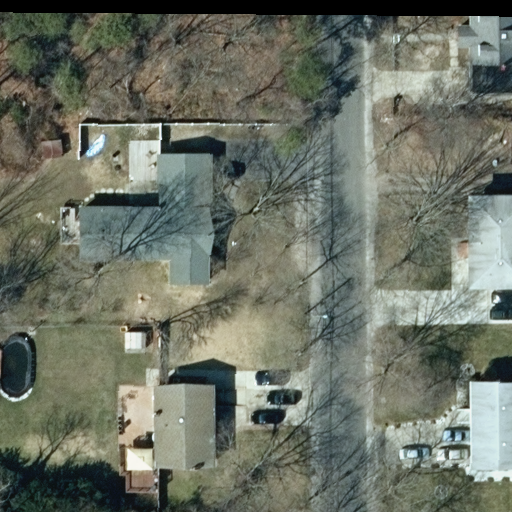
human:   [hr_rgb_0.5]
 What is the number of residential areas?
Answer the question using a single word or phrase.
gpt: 1

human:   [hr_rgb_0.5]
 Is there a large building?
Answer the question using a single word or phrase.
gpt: yes

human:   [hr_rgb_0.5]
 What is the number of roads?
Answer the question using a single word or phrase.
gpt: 1

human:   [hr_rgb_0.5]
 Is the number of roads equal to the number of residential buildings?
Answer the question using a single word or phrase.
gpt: no

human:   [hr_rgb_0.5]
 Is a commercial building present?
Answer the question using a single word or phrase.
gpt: no

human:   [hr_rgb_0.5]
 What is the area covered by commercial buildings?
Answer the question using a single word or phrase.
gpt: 0m2

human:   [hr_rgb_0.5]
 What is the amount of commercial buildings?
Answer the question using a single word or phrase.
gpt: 0

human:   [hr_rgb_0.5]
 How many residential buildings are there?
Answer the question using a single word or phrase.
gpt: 5

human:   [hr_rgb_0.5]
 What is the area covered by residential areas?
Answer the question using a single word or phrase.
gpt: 4525m2

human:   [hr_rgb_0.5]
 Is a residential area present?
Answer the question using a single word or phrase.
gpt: yes

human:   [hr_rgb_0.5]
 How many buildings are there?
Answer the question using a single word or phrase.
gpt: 5

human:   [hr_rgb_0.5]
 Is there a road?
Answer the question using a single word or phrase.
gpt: yes

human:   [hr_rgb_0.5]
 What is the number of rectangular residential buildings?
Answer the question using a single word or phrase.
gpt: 1

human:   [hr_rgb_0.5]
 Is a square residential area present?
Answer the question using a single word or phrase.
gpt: no

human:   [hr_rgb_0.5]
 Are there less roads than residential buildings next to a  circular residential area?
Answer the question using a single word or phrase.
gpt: no

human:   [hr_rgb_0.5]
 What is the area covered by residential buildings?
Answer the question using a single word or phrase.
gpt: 1068m2

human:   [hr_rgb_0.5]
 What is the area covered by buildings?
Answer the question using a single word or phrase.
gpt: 1068m2

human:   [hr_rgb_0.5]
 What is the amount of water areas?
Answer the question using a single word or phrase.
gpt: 0

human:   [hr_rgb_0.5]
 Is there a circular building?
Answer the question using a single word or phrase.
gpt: no

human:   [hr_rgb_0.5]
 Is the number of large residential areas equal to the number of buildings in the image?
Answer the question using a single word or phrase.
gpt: no

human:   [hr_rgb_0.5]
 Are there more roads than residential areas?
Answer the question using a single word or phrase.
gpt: no

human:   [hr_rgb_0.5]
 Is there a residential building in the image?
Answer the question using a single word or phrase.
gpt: yes

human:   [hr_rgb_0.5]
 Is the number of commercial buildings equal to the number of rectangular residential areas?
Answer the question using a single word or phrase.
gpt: no

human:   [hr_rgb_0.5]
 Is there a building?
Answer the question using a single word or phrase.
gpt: yes

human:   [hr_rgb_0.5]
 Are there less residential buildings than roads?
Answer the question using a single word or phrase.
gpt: no

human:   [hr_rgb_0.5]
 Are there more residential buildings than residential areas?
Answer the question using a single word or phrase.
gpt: yes

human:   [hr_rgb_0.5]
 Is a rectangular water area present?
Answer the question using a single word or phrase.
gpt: no

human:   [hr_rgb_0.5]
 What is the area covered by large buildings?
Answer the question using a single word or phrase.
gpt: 500m2

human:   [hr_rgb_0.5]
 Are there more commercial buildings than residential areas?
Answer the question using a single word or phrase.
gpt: no

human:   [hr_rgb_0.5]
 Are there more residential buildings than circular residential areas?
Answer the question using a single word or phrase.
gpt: yes

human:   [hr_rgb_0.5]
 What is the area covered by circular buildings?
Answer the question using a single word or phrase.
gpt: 0m2

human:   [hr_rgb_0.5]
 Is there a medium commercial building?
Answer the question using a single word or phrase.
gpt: no

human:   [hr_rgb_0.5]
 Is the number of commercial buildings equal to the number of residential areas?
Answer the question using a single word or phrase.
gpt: no

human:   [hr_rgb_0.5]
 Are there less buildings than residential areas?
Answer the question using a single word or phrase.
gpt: no

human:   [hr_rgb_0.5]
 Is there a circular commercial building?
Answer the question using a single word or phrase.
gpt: no

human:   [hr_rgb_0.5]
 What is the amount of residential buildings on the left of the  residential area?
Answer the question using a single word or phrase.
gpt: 5

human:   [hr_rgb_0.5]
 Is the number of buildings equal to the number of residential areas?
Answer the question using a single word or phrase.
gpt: no

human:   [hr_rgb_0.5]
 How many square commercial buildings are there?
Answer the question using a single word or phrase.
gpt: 0

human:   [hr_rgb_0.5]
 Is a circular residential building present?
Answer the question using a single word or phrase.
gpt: no

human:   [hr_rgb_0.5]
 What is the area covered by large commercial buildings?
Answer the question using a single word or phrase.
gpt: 0m2

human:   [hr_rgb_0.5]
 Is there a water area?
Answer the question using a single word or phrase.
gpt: no

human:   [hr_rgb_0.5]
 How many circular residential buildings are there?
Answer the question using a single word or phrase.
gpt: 0

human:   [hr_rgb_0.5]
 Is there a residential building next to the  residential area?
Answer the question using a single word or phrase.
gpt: yes

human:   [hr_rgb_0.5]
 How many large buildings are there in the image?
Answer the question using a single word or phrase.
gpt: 1

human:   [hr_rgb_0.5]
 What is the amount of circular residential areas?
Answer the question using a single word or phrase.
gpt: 0

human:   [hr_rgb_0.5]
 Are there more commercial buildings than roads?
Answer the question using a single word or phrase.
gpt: no

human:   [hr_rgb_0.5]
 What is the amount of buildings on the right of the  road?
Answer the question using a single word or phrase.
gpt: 3

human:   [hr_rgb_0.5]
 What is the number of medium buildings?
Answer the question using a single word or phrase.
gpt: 3

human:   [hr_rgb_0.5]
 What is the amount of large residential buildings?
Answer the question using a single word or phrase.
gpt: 1

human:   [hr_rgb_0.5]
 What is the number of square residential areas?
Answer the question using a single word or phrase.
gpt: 0

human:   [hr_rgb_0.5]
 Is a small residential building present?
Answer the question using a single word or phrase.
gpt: yes

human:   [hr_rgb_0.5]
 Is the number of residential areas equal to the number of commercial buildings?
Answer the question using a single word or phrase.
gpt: no

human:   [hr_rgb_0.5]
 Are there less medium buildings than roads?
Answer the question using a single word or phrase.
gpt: no

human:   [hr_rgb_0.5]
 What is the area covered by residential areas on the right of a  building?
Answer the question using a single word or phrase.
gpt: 4525m2

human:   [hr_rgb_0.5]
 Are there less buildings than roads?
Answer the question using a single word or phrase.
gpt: no

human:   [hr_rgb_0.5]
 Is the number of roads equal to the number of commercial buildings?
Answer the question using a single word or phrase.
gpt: no

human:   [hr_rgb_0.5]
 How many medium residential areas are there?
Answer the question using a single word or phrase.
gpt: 0

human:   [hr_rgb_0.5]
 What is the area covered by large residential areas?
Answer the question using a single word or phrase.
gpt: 4525m2

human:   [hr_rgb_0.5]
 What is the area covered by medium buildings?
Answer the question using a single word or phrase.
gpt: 501m2

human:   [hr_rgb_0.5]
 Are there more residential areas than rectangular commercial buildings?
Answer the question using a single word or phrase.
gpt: yes

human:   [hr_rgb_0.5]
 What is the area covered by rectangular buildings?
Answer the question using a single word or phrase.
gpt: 67m2

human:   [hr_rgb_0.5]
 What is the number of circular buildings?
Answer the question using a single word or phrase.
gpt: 0

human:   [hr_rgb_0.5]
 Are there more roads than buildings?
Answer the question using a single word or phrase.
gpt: no

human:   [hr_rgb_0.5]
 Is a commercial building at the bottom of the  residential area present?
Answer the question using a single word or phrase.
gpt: no